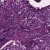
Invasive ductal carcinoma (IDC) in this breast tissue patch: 0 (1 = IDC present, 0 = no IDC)